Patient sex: M
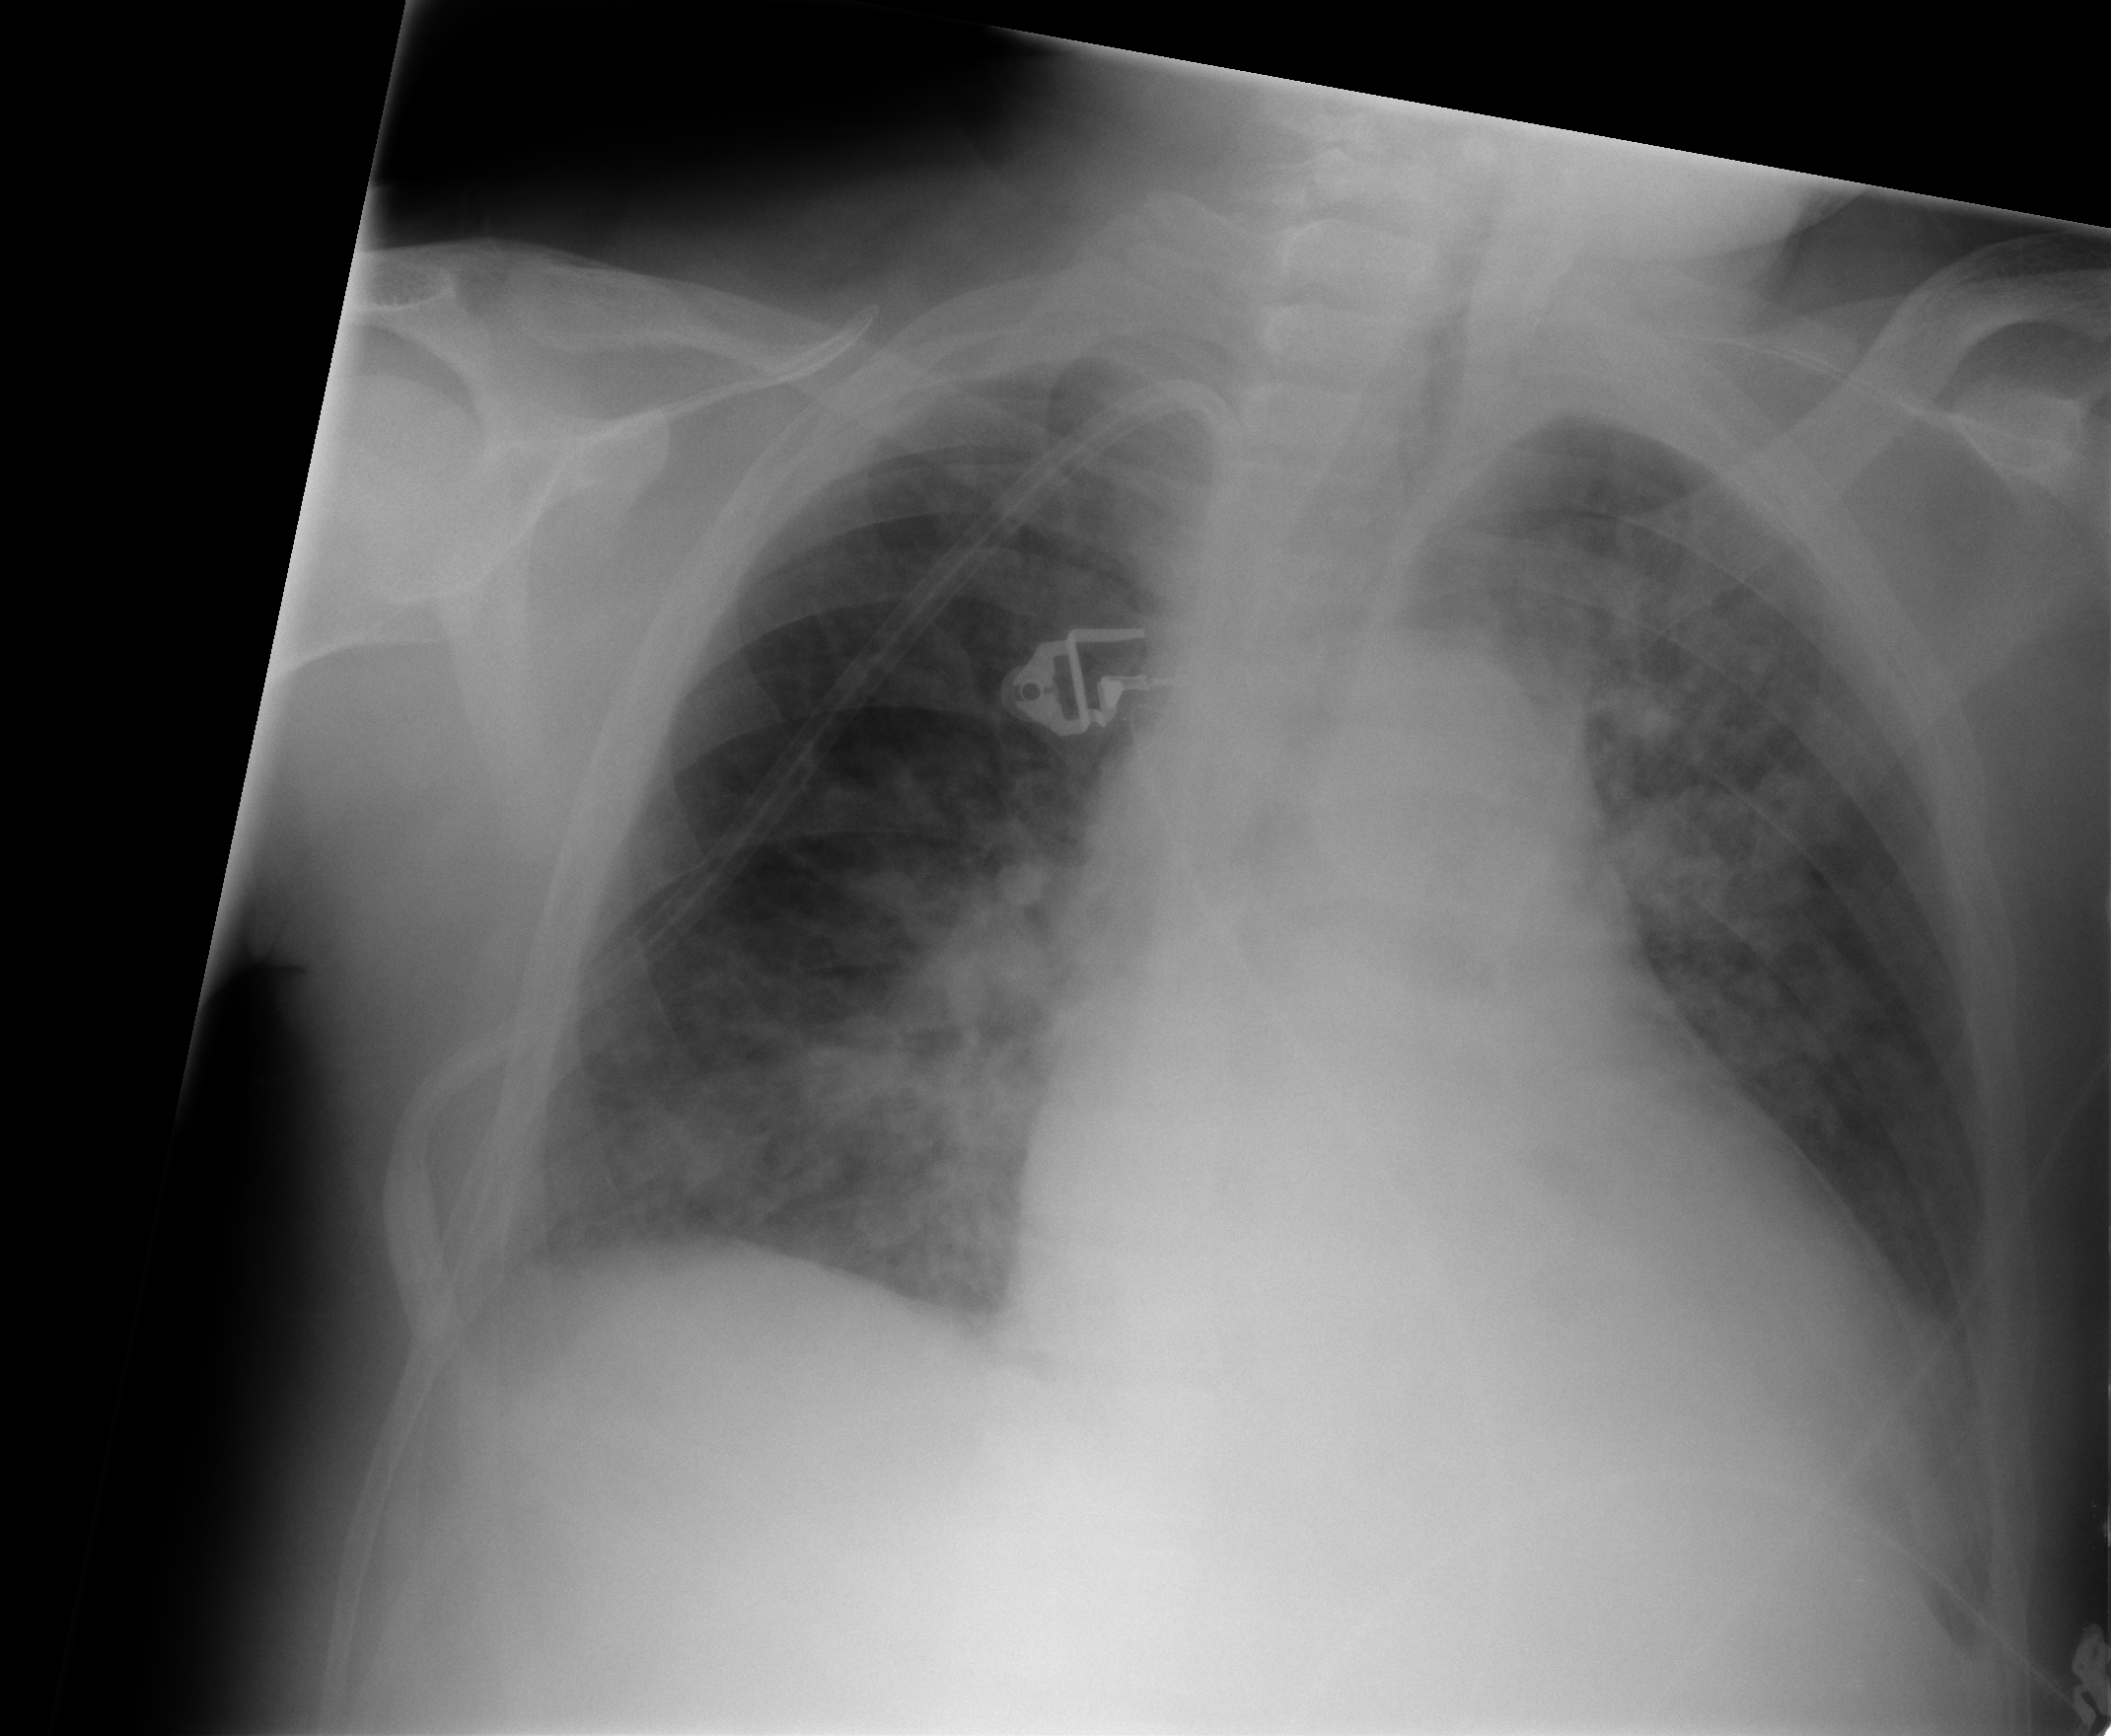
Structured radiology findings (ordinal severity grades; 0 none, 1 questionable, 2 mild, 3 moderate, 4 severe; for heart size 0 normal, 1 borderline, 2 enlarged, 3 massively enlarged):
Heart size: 2
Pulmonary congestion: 2
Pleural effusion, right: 1
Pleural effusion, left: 1
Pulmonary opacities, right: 2
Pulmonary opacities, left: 3
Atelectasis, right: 2
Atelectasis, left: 2